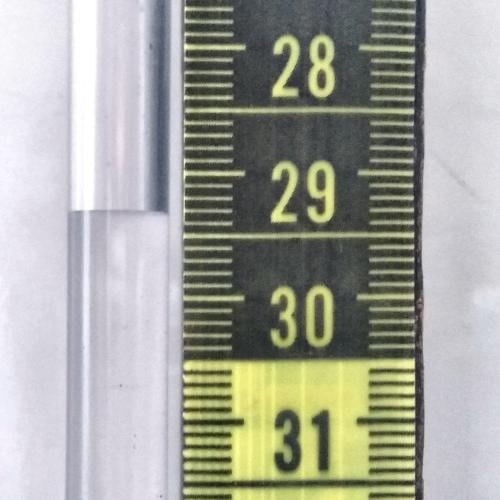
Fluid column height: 29.3 cm